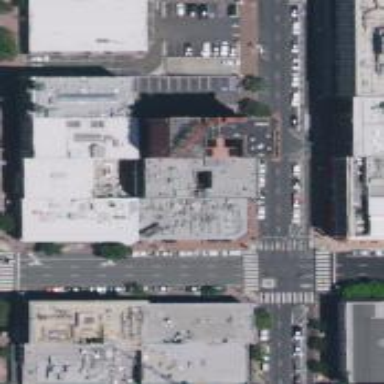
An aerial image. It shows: Commercial building.